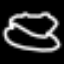
Label: frog